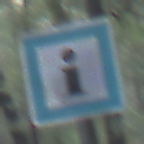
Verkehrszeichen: Informationsstelle
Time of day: SunriseSunset
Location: Outdoor (Nature)
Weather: NotSpecified
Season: Autumn
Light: Natural